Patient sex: M
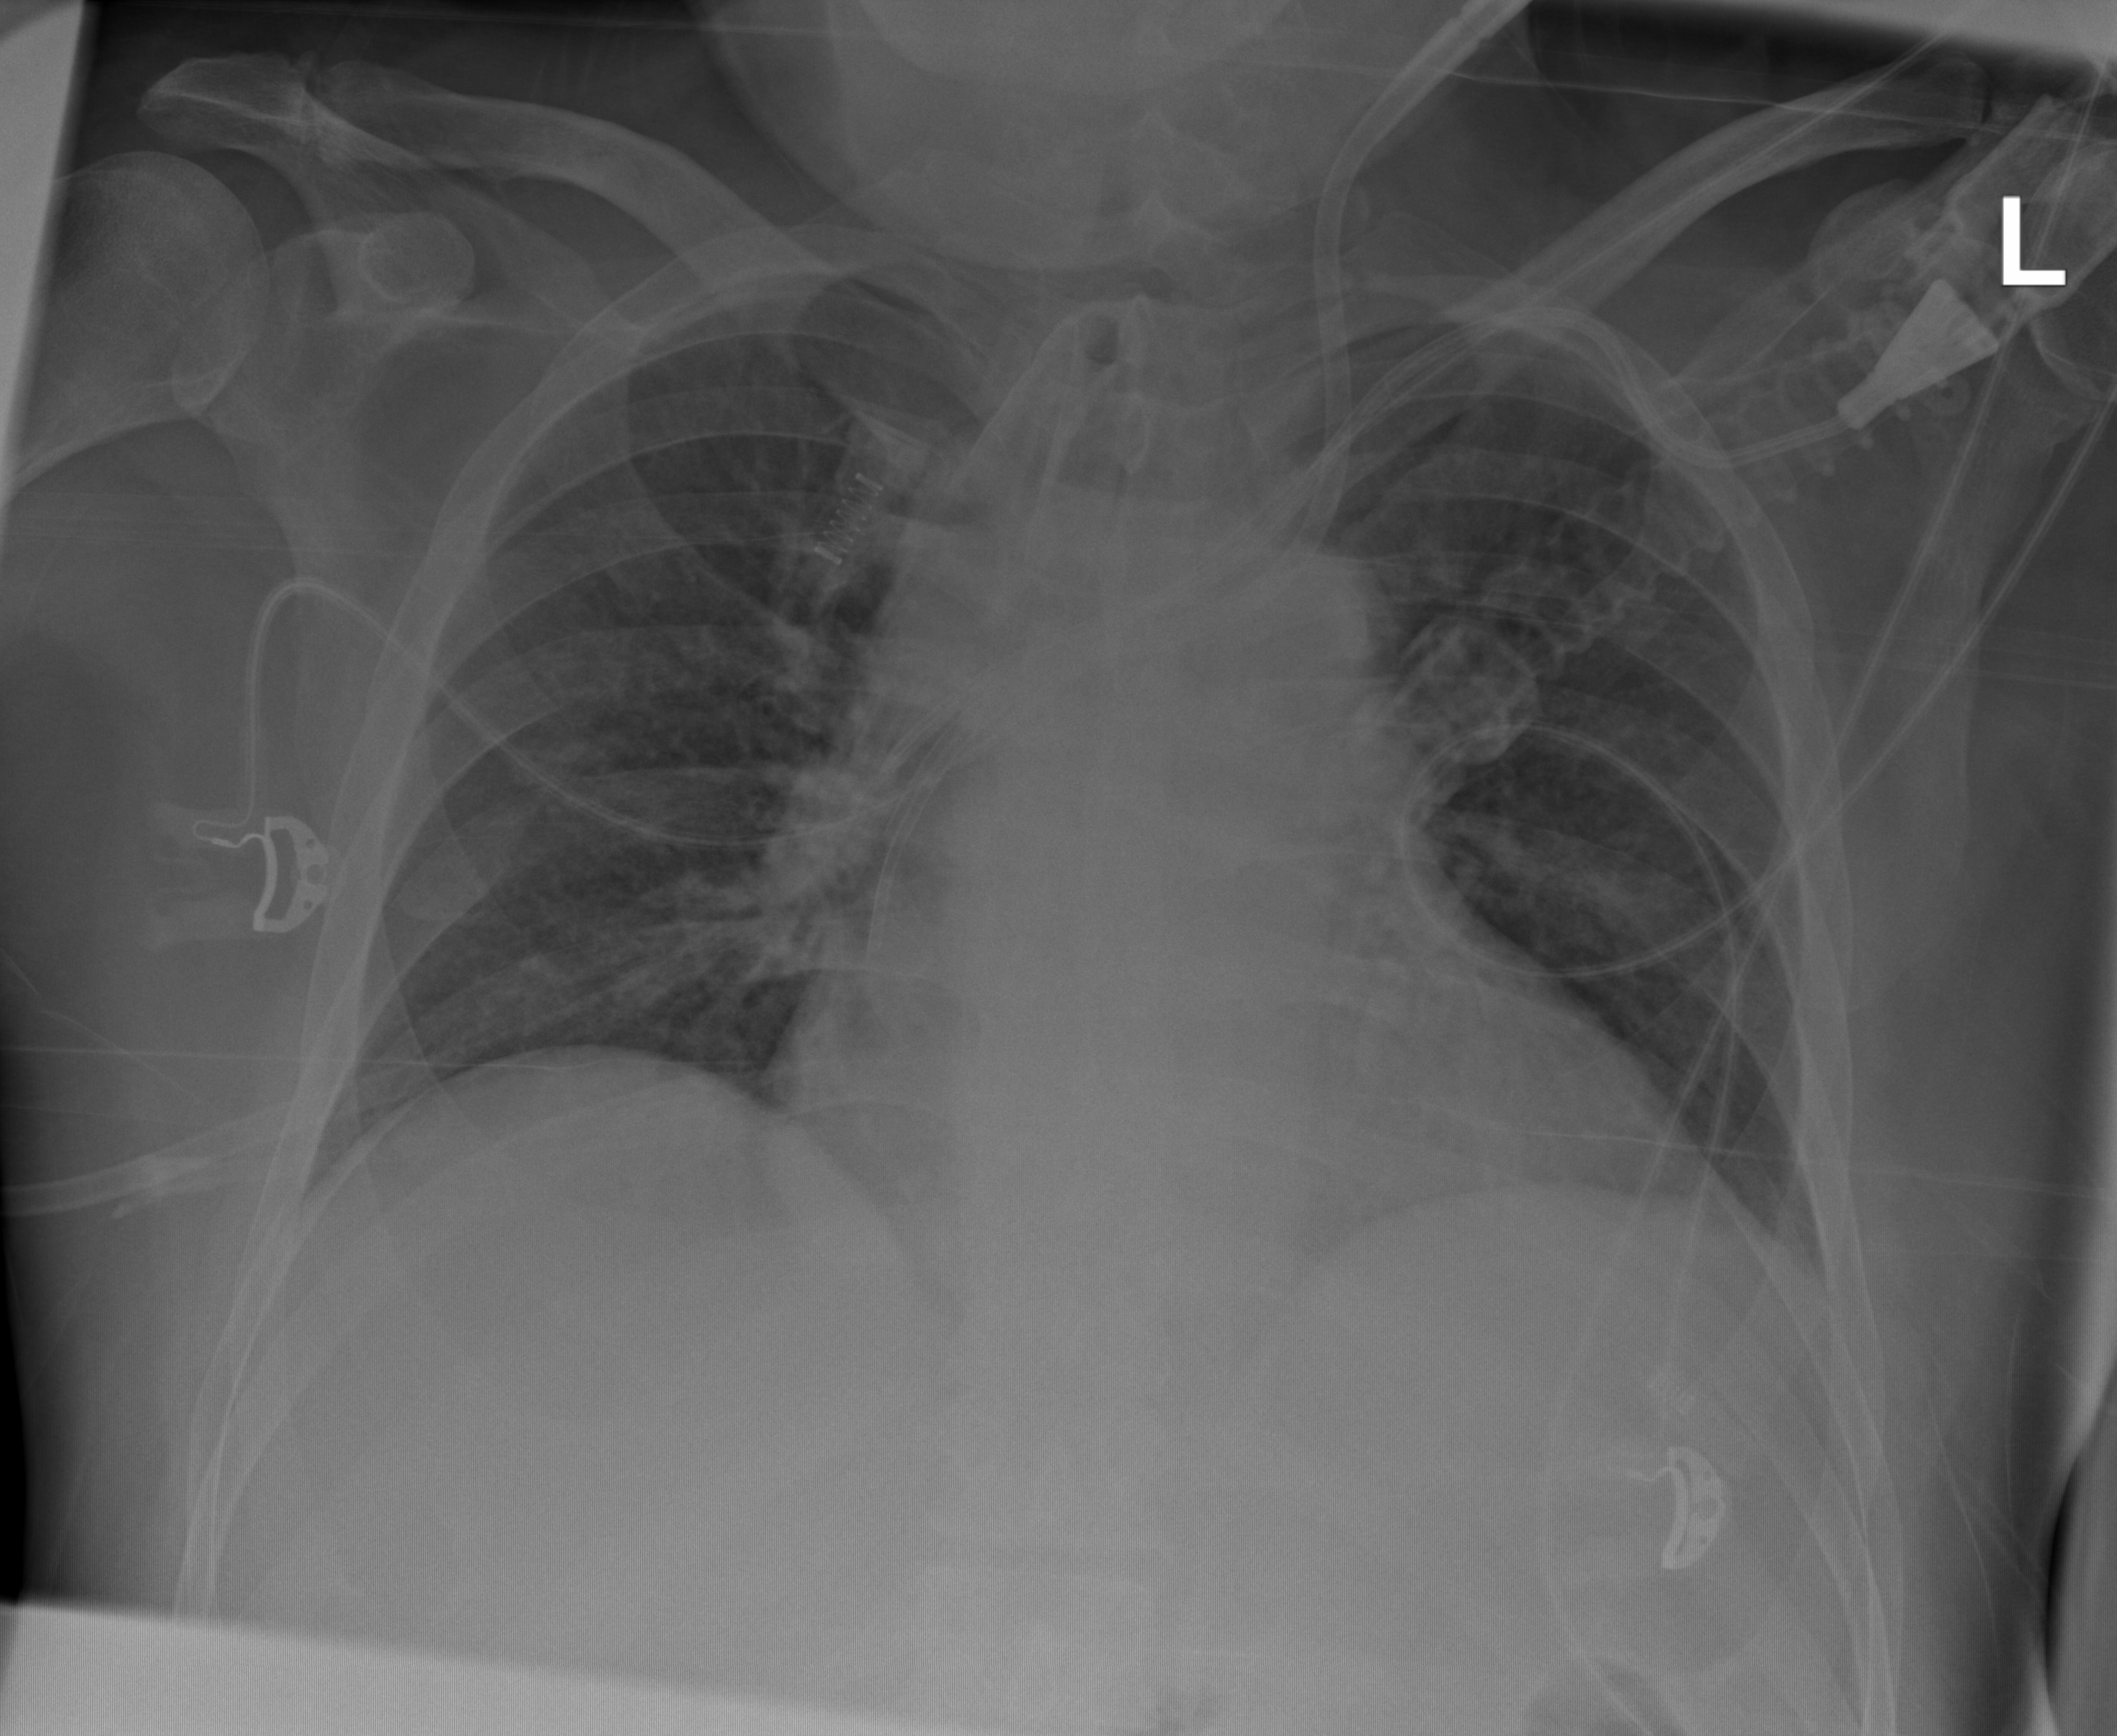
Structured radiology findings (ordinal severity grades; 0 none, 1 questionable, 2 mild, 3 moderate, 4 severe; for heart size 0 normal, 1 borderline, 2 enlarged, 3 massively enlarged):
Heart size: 2
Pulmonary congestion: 1
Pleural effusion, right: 0
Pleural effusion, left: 0
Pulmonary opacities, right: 0
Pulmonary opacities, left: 0
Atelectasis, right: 0
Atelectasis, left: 0